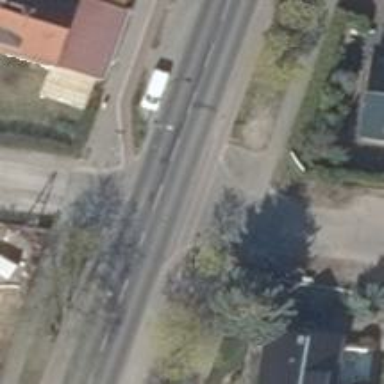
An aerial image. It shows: Road with "give way" sign.